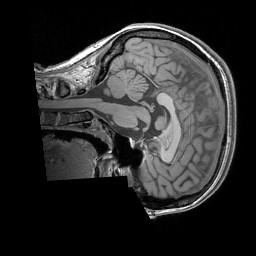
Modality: T1w
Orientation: sagittal